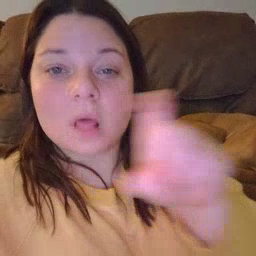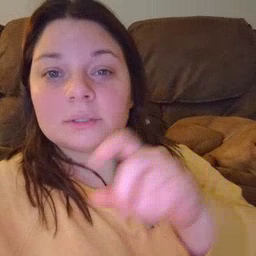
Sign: closet